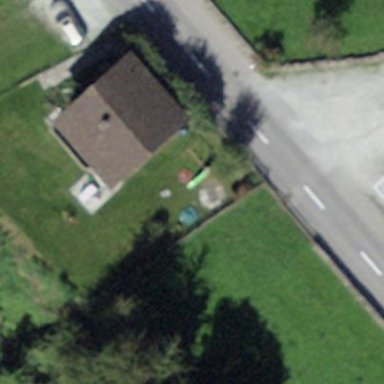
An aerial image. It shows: Detached building.